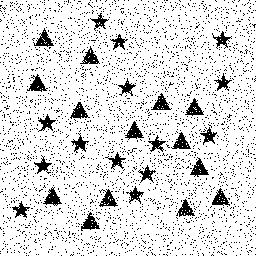
Squares: 0
Triangles: 14
Stars: 14
Total shapes: 28